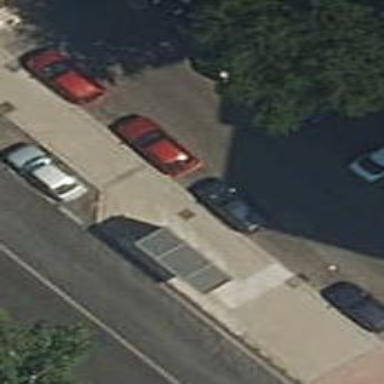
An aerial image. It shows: Bus stop with platform for public transport.